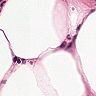
Metastatic tissue present: no